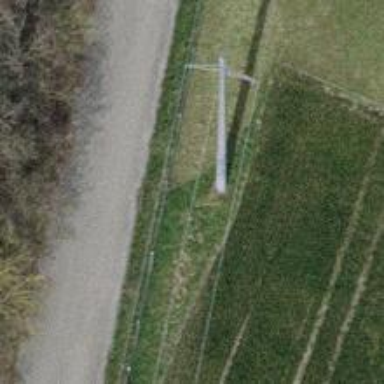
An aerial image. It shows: Concrete power pole.